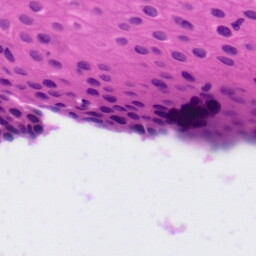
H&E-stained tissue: Tonsil